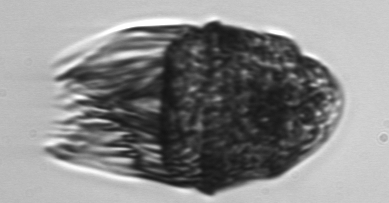
Label: Pelagostrobilidium